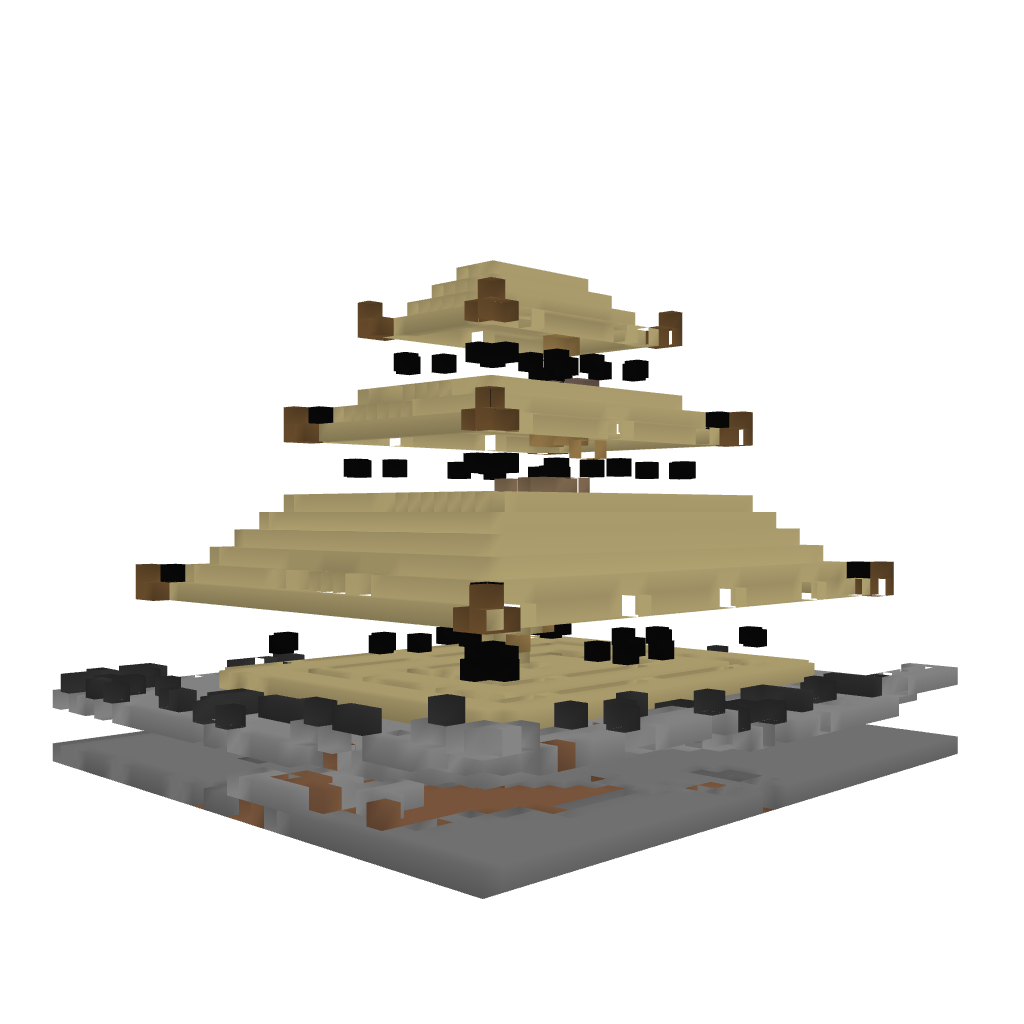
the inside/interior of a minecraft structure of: large pagoda (just house)